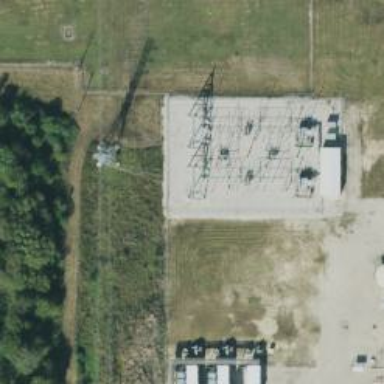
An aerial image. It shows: Switch for power supply.